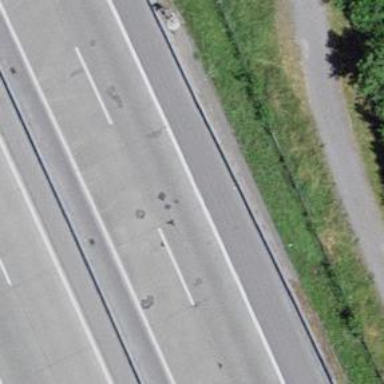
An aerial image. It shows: Asphalt motorway.